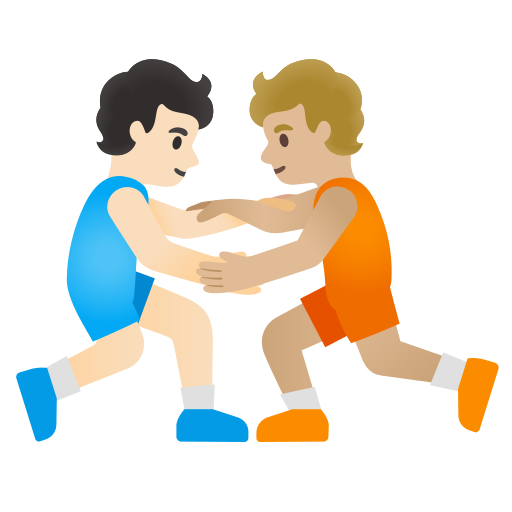
Emoji: 🧑🏻‍🫯‍🧑🏼